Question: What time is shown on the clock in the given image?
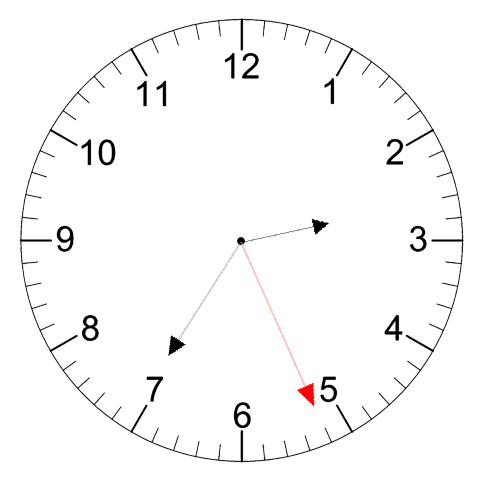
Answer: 02:35:26